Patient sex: F
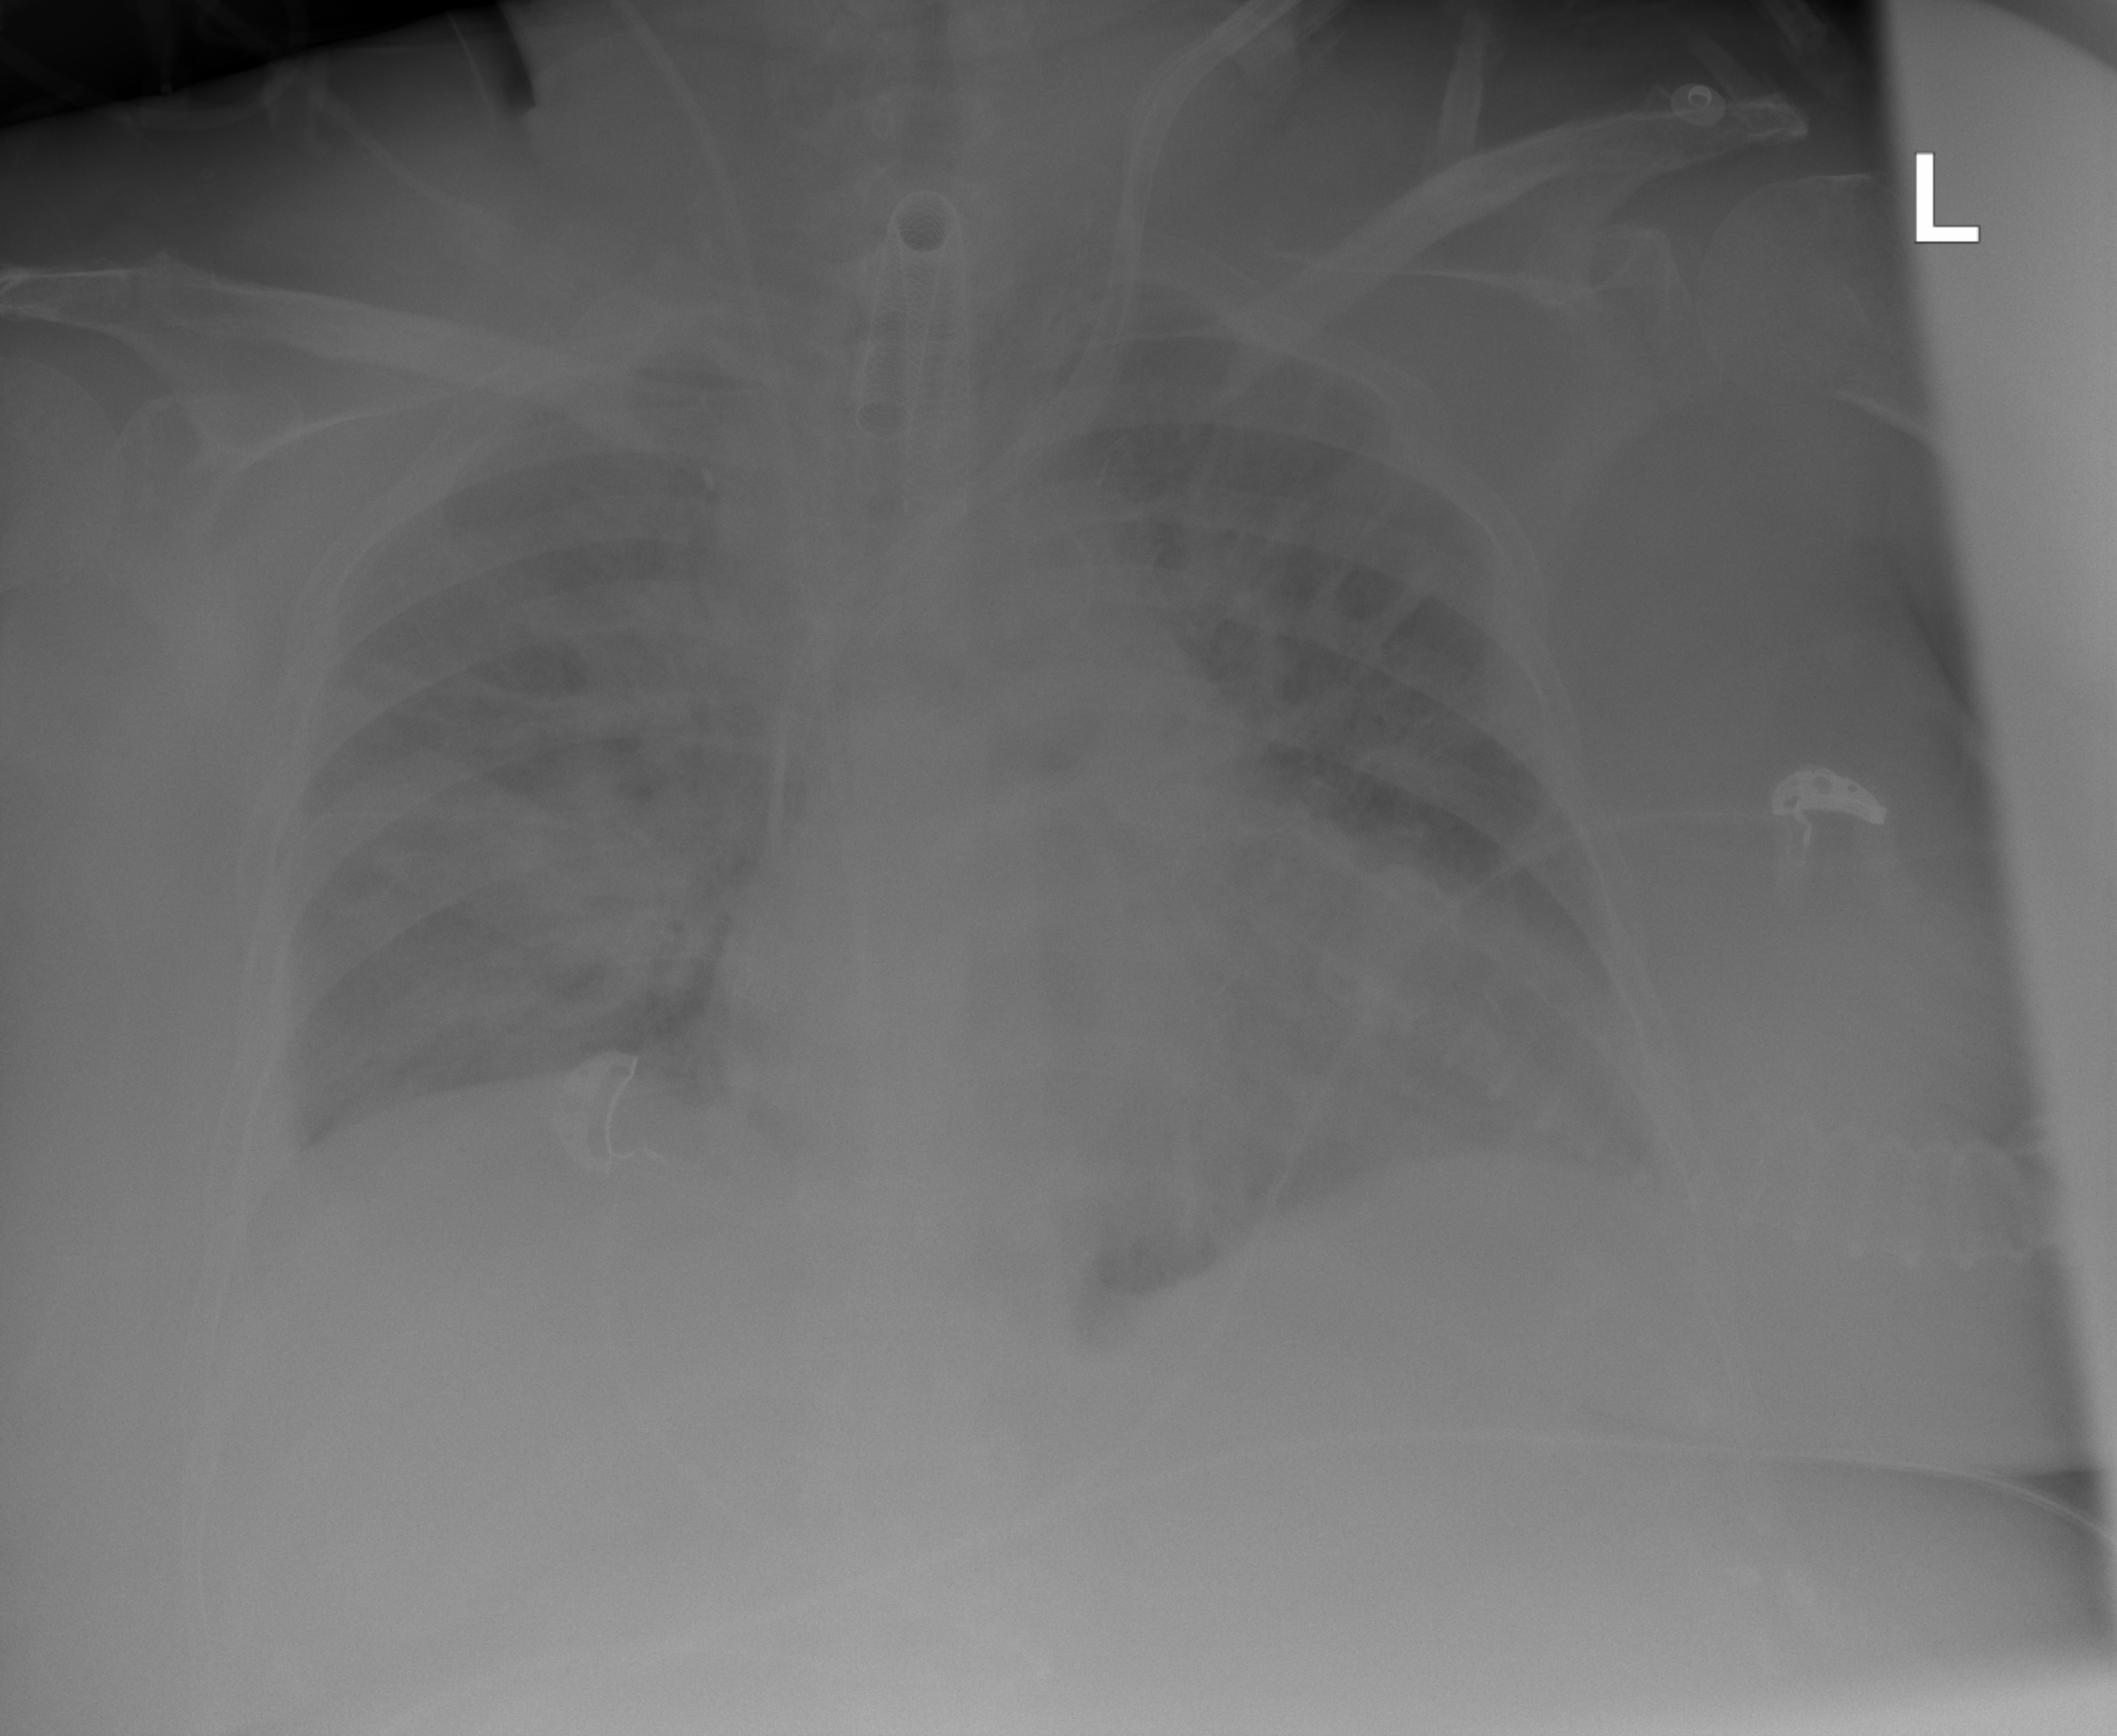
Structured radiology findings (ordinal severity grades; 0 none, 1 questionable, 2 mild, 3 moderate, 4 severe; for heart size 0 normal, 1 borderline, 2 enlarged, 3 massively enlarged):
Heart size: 2
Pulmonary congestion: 2
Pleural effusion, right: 2
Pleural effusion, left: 2
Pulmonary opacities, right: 3
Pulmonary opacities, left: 2
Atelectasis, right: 3
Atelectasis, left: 3